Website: bh-photo
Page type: address-validator
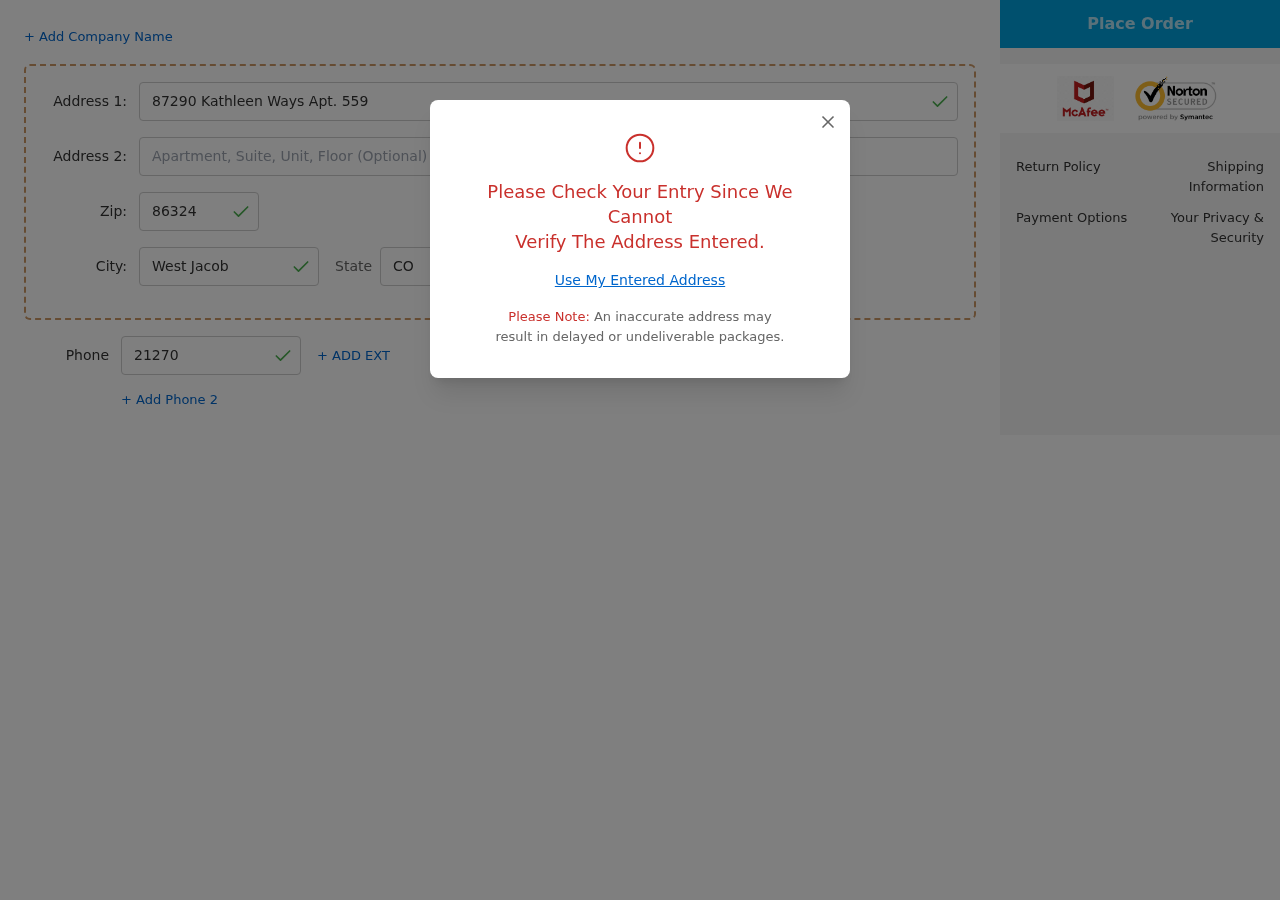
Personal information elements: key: PII_CITY
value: West Jacob
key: PII_PHONE
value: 2127052656
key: PII_POSTCODE
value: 86324
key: PII_STATE_ABBR
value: CO
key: PII_STREET
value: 87290 Kathleen Ways Apt. 559